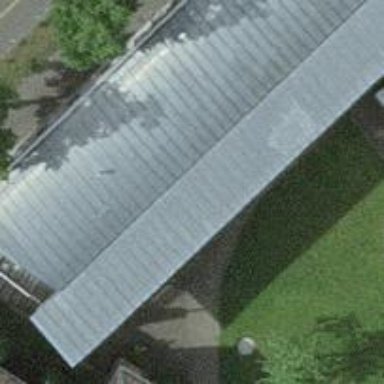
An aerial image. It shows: Footway with covered arcade.